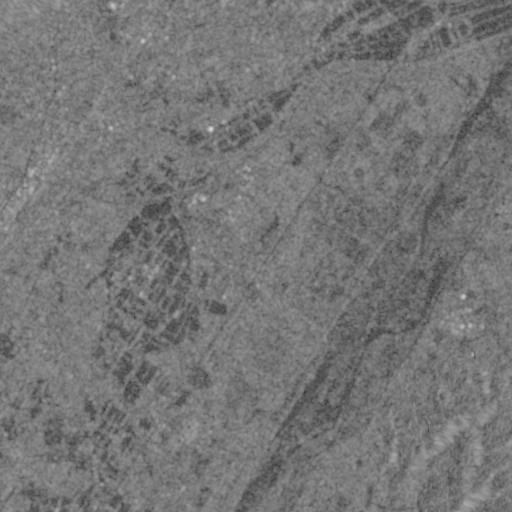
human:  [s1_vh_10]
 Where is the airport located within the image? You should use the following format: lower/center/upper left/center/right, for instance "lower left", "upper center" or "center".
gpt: The airport is located in the upper right of the image.
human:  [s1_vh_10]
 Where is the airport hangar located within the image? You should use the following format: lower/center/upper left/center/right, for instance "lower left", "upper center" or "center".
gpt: The airport hangar is located in the upper right of the image.
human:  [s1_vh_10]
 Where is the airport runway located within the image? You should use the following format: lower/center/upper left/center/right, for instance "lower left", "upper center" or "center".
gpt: The airport runway is located in the upper right of the image.
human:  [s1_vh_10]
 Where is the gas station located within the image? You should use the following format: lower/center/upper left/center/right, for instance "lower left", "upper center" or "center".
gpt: The gas station is located in the center left of the image.
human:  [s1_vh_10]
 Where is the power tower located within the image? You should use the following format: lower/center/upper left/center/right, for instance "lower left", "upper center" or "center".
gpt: The power tower is located in the upper left of the image.
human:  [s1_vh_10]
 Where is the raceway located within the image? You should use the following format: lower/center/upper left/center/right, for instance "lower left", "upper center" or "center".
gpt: The raceway is located in the upper left of the image.
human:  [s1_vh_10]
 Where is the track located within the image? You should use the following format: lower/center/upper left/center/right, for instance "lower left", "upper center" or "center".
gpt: The track is located in the upper left of the image.
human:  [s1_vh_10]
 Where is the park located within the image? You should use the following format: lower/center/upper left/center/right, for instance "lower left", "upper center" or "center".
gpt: There is no park in the image.

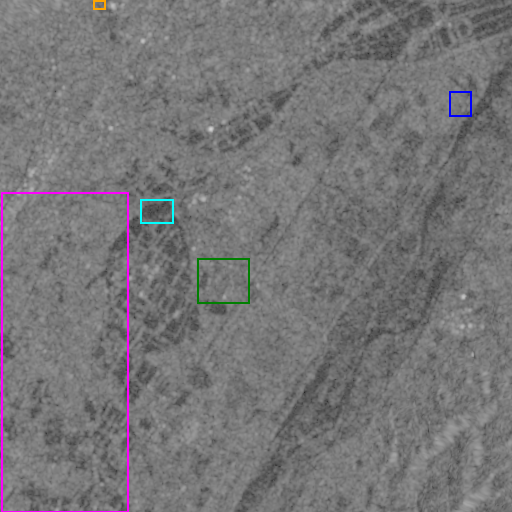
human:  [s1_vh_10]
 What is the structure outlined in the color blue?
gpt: The structure outlined in blue is an airport.
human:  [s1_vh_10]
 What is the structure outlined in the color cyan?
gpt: The structure outlined in cyan is an aquafarm.
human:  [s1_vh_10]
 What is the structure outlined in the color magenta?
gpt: The structure outlined in magenta is a crop field.
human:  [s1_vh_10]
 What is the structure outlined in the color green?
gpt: The structure outlined in green is a park.
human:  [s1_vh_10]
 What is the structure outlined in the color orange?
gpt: The structure outlined in orange is a track.
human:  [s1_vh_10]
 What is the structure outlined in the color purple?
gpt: There is no purple outline.